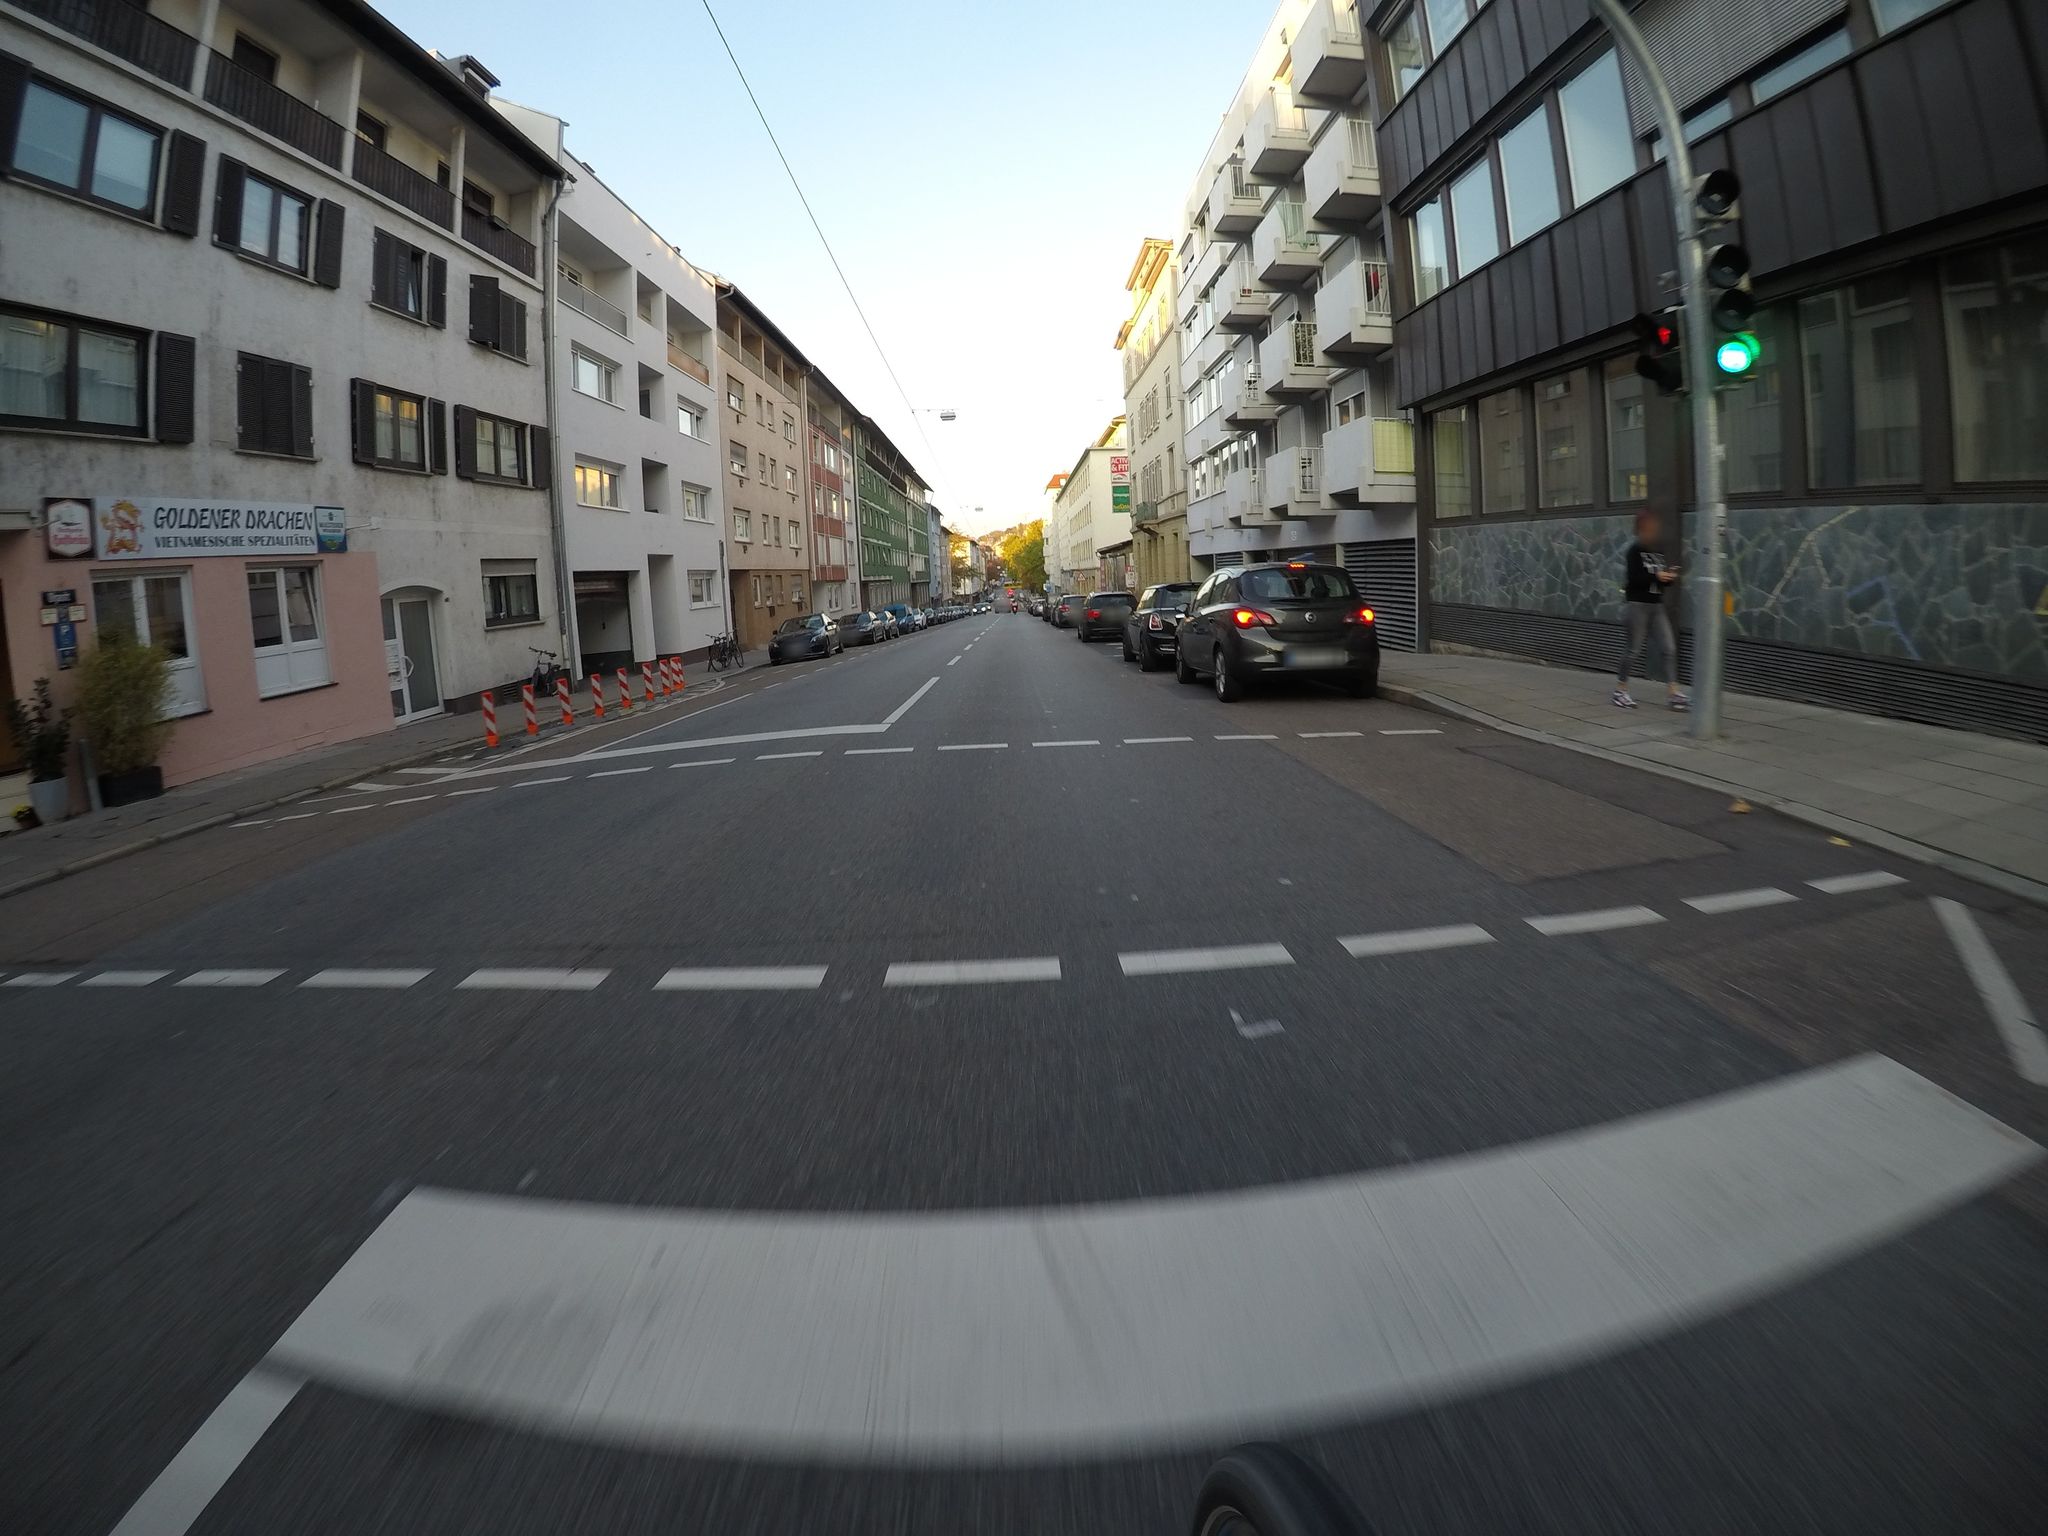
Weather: clear
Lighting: day
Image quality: good
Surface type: driving surface
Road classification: steps, path, footway
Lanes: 2
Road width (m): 11.5
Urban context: urban centre
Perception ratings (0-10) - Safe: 4.33, Lively: 8.92, Beautiful: 4.14, Boring: 2.24, Depressing: 1.72, Wealthy: 5.43